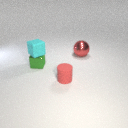
small green metal cube to the left of large red metal sphere